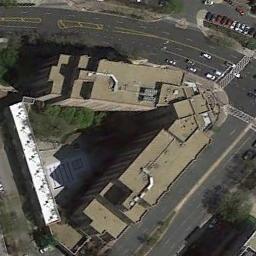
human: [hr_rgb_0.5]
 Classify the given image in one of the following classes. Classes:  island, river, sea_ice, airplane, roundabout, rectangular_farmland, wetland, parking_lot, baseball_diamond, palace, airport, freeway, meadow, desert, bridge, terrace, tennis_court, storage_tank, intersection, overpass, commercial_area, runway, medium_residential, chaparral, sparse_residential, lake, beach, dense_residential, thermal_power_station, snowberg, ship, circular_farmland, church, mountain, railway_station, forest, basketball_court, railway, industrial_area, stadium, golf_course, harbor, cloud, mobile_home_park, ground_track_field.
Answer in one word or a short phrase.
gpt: commercial_area